Field crop: maize
Growth stage: 2
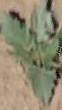
Species: datura